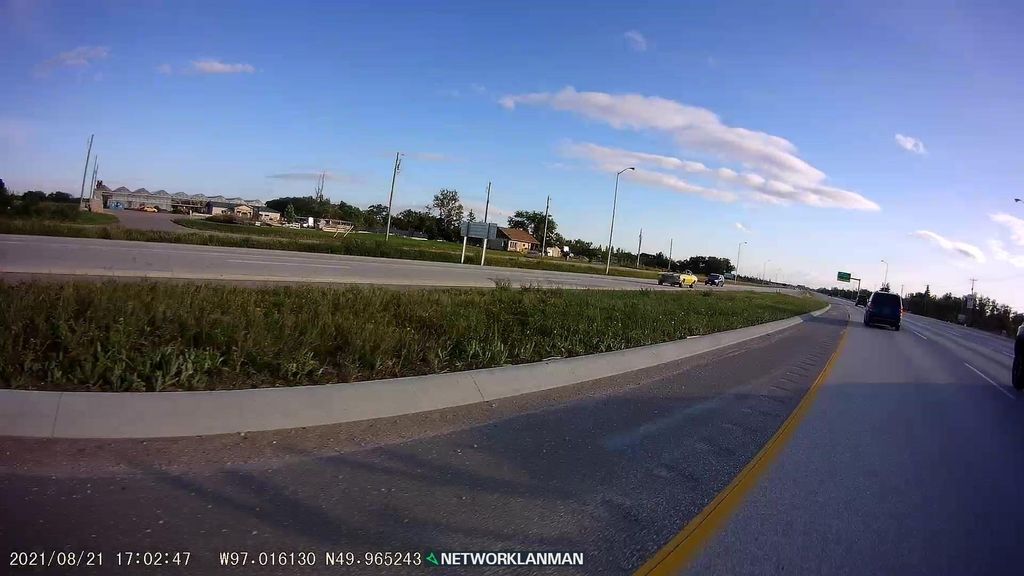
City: winnipeg